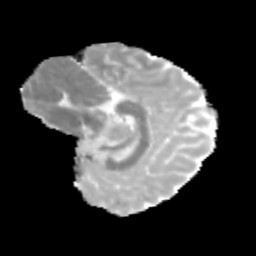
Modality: MD
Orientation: sagittal
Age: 11
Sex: male
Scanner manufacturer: siemens
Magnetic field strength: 3 T
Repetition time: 3.8 s
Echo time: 0.07 s